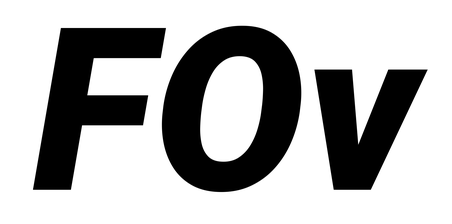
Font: Roboto-Italic_Black_Italic